Breast ultrasound image
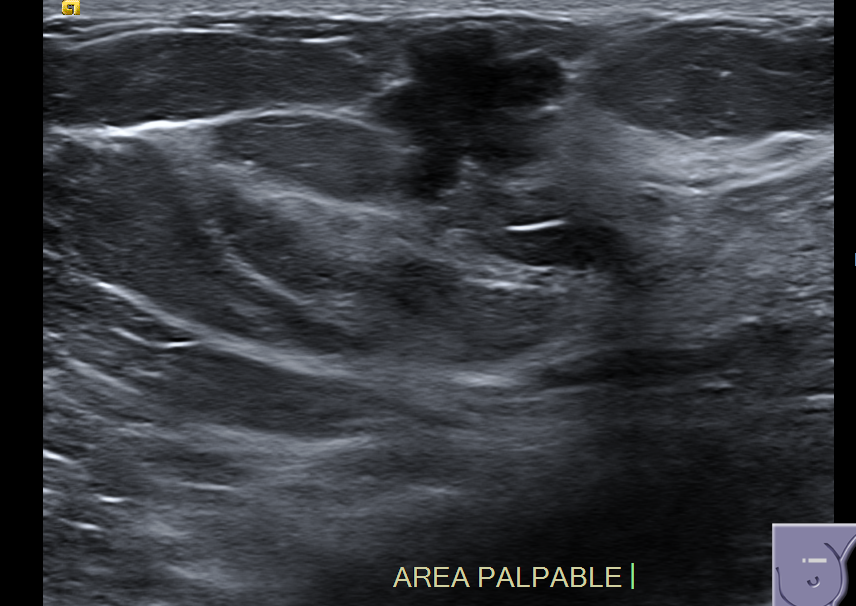
Diagnosis: malignant